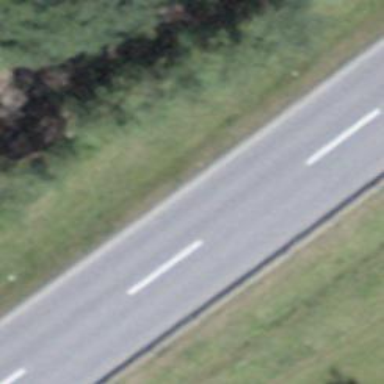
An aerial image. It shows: Asphalt road classified as primary highway.